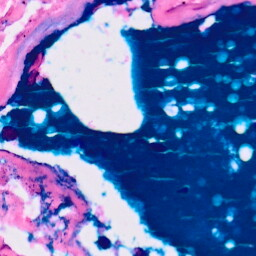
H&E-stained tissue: Lung